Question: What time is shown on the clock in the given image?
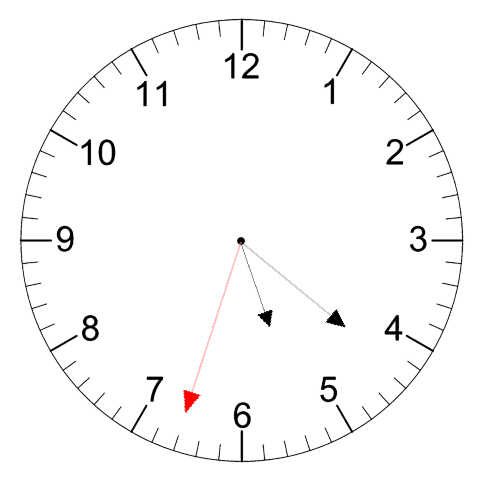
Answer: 05:21:33